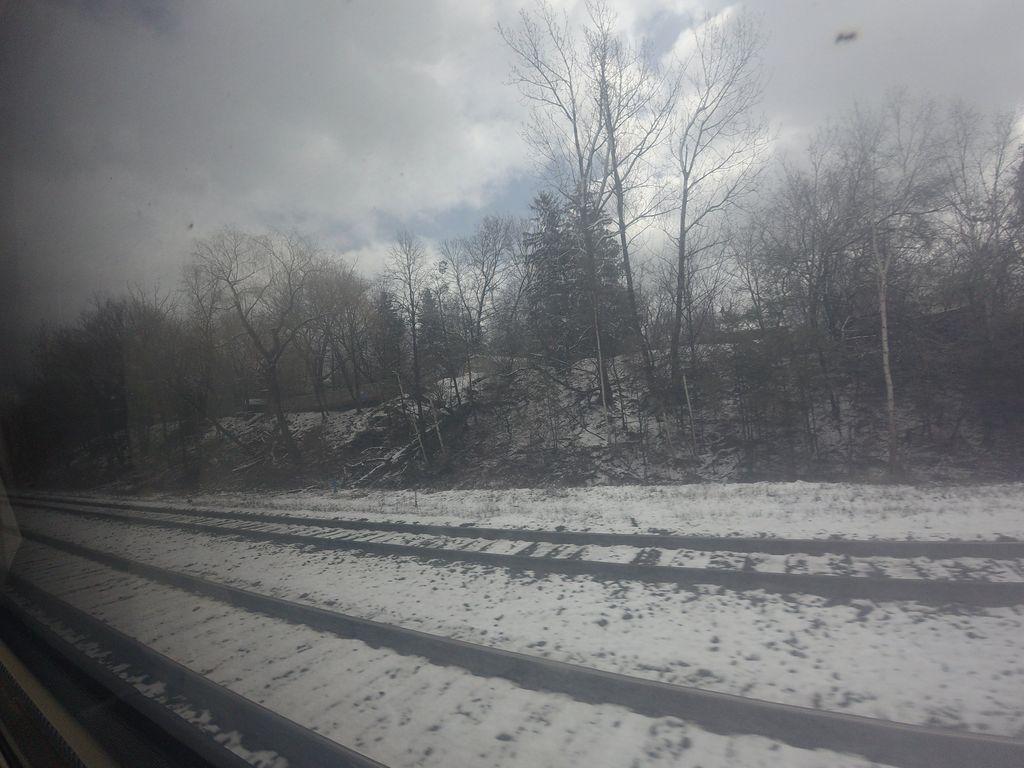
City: toronto